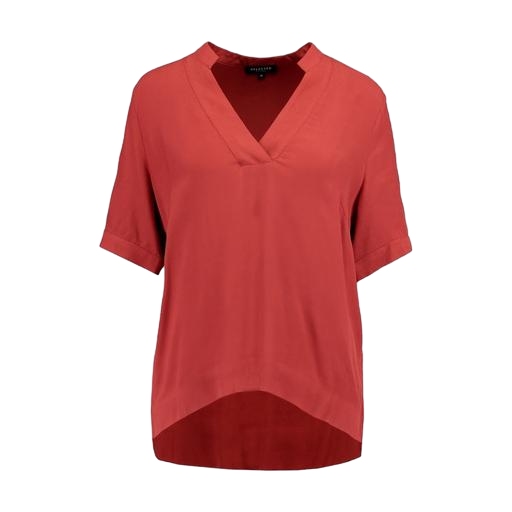
red petite high-low top only macy, red olivia v-neck high-low tee, red boxy longline tee, white background